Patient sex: M
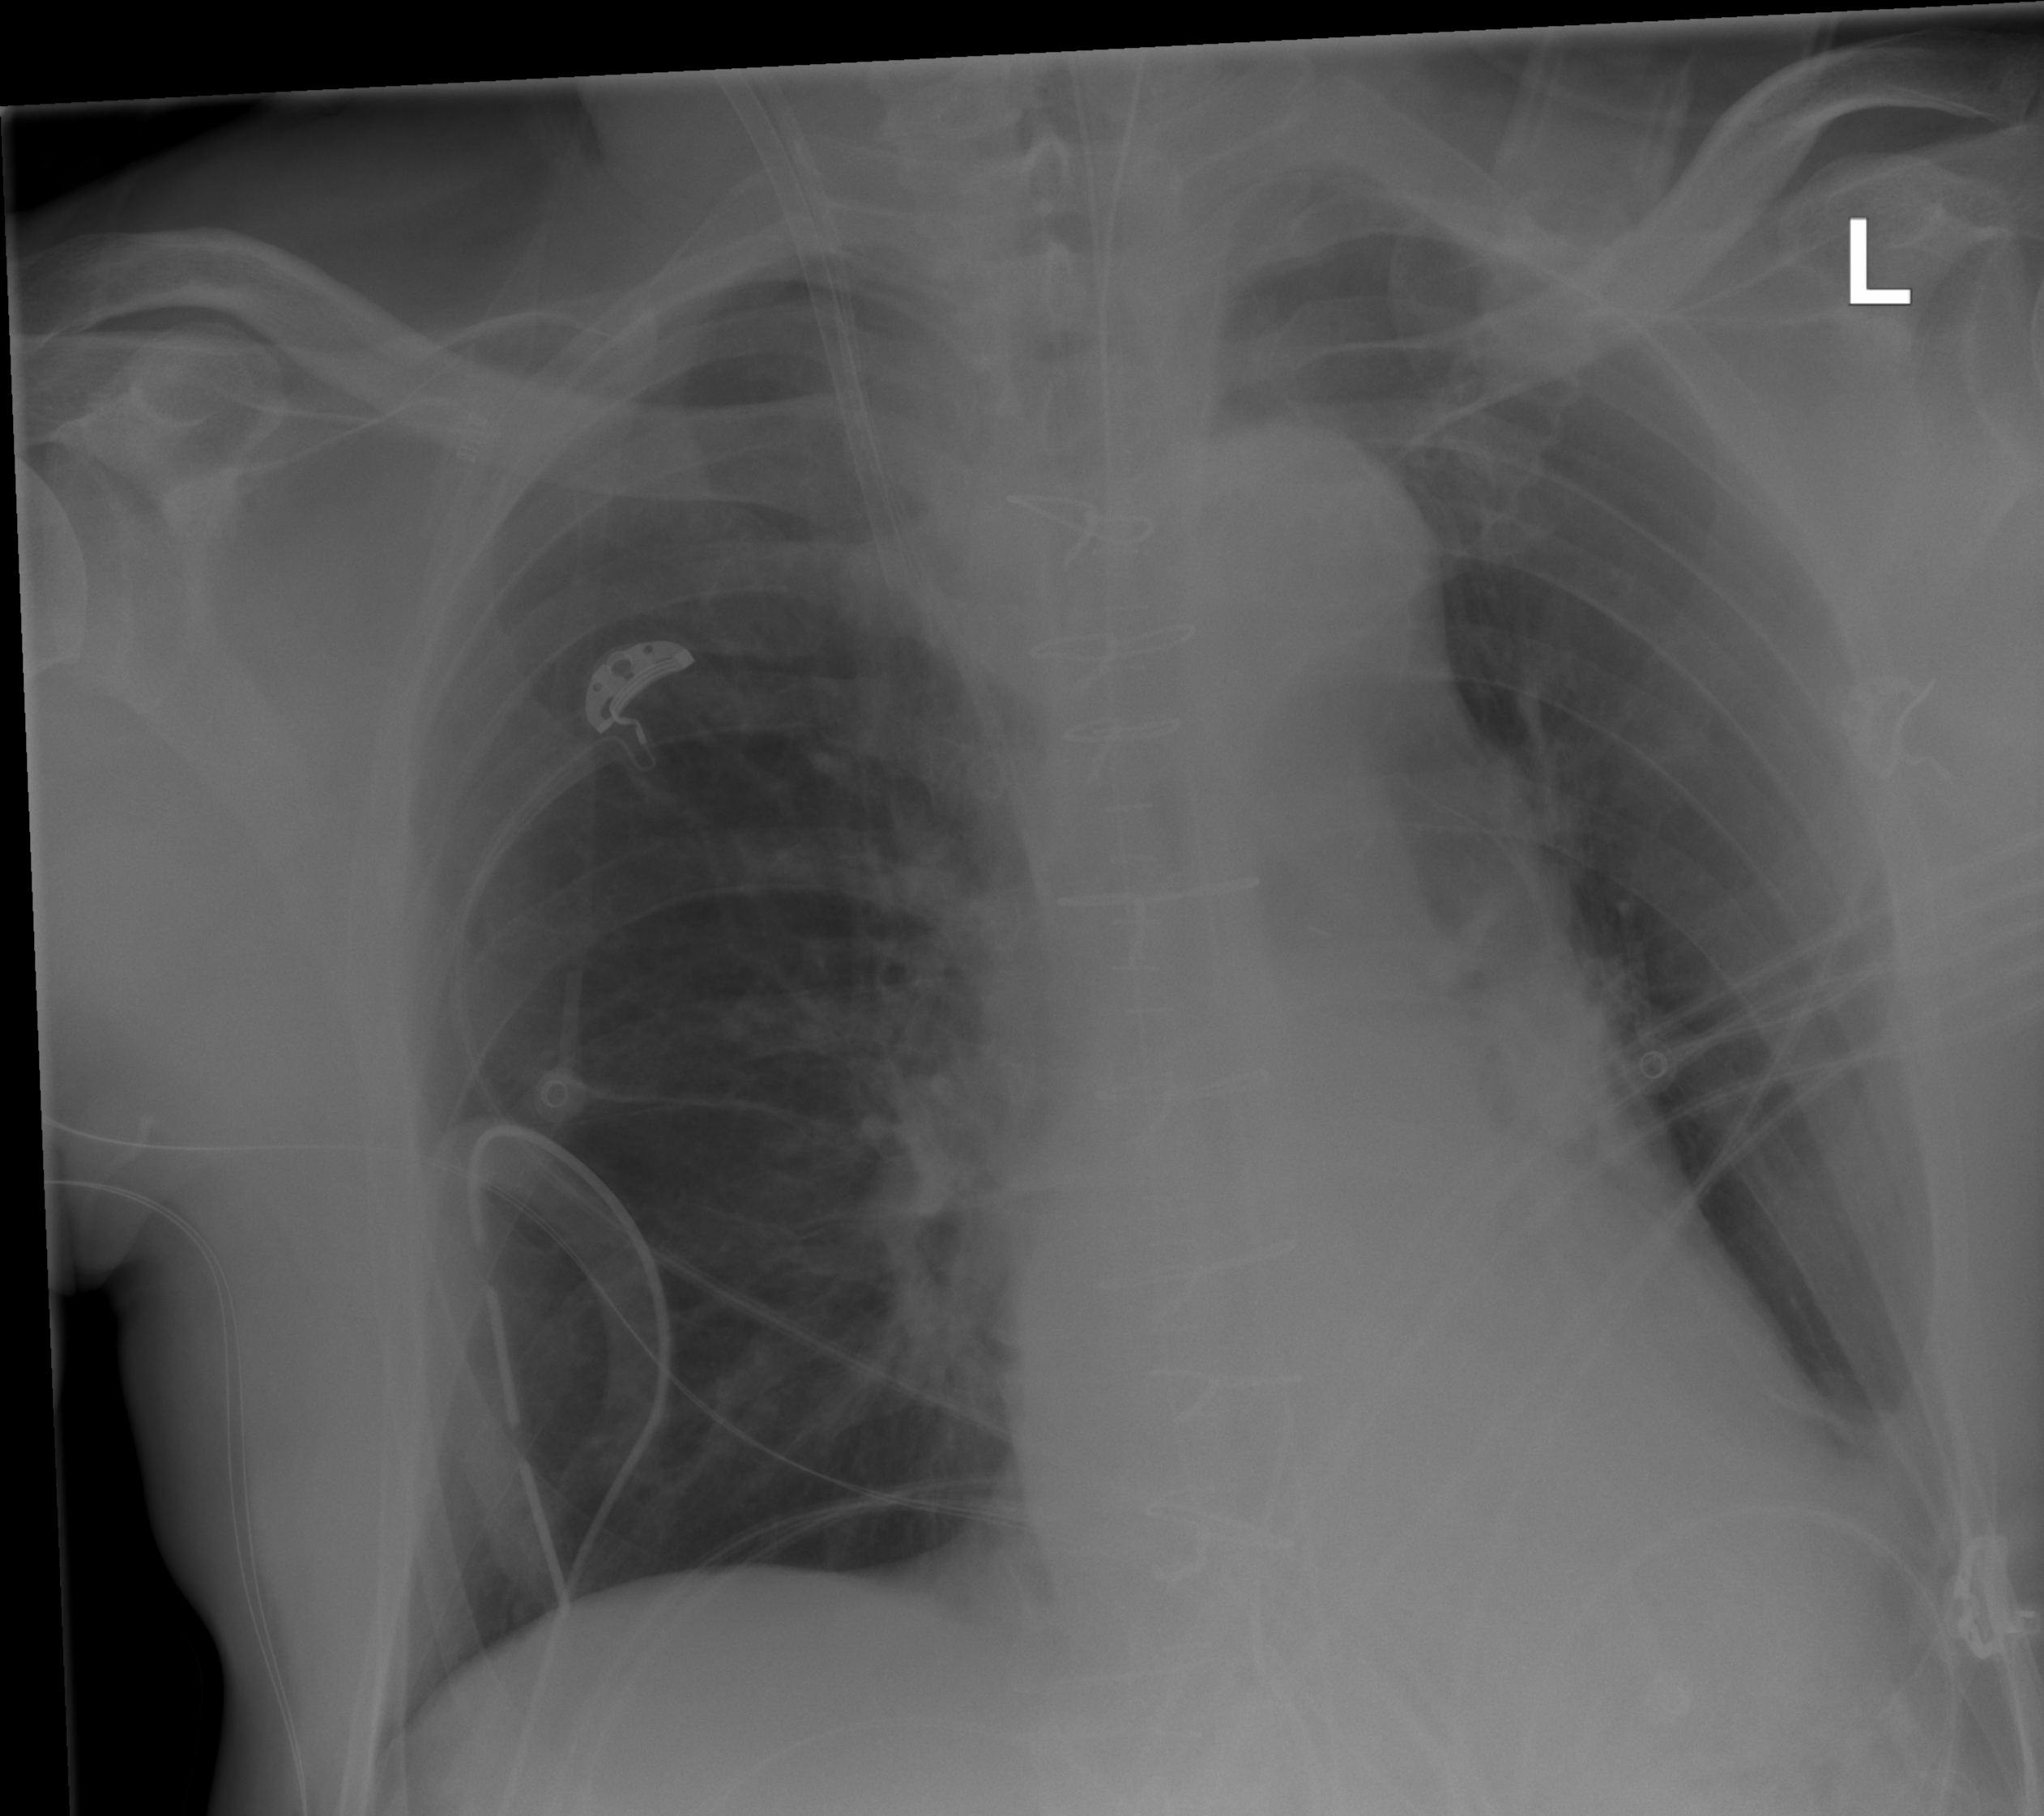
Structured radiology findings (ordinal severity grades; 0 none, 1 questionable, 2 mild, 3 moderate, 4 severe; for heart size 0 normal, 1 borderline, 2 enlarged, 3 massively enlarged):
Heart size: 0
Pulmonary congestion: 0
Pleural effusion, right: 0
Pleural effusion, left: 2
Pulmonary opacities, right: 0
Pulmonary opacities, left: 0
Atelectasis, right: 0
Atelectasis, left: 2